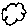
Label: cloud